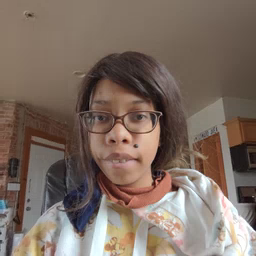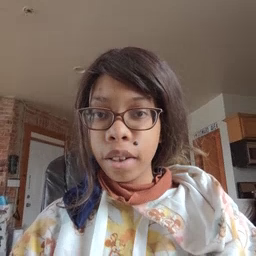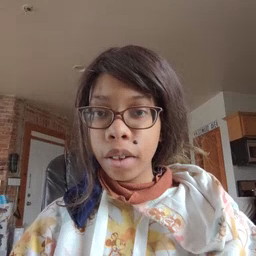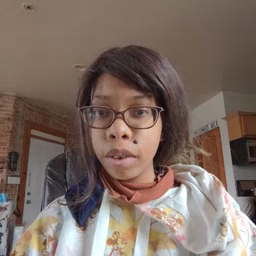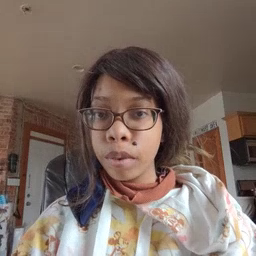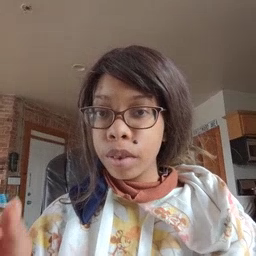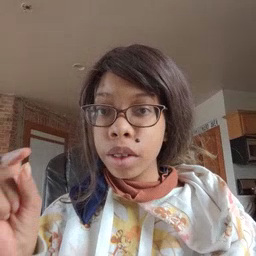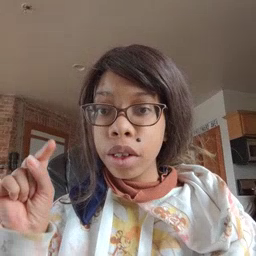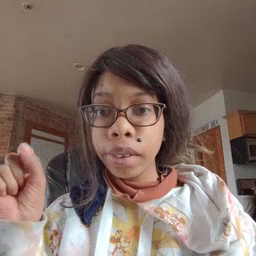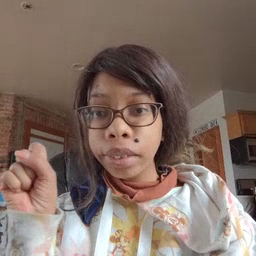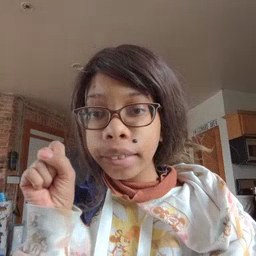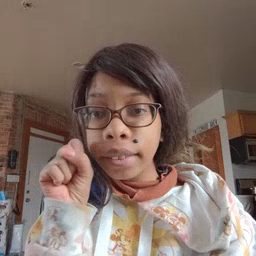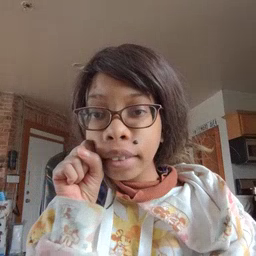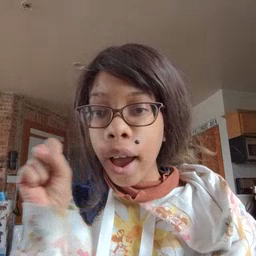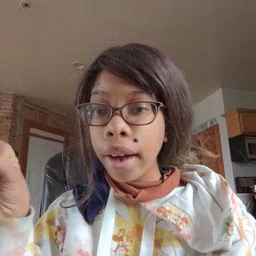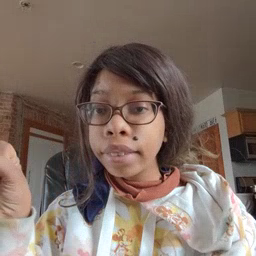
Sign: carrot